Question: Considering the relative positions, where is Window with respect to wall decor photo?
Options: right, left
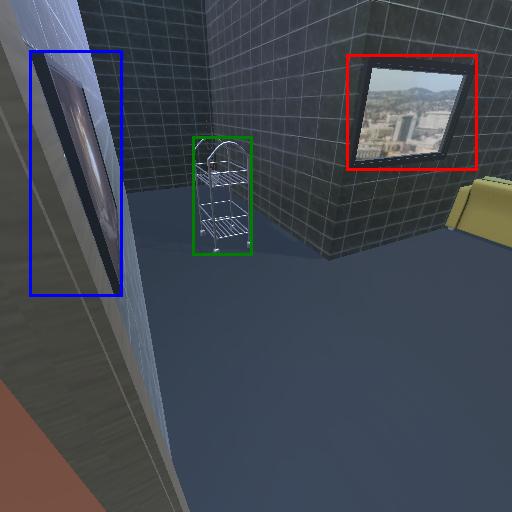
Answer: right